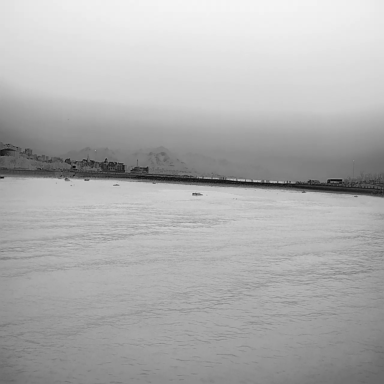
There is a bulk_carrier in the infrared image.